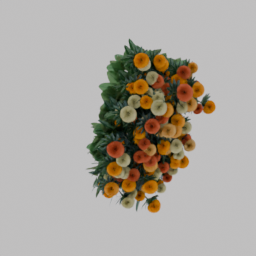
Label: nature